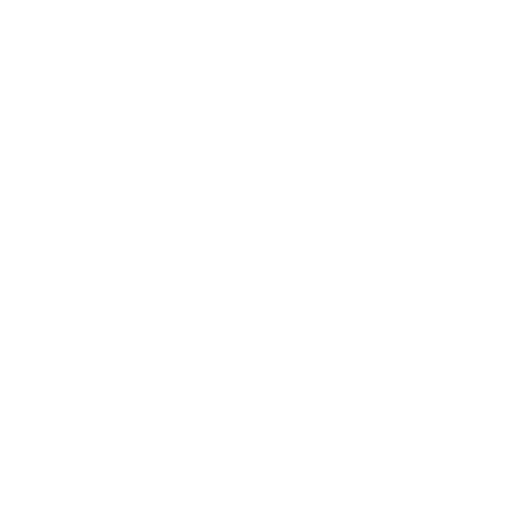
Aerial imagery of gap in Nevada named Trailer Pass containing only shrub